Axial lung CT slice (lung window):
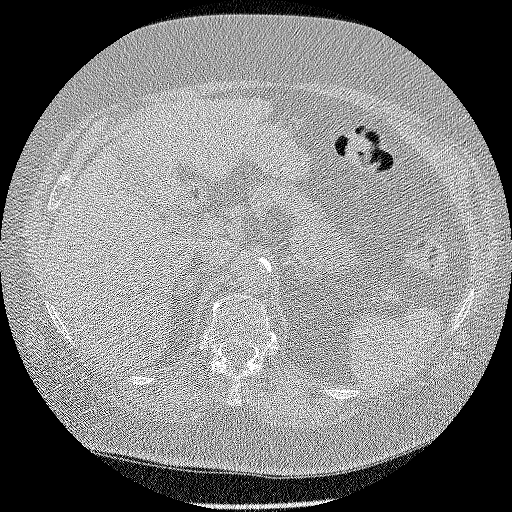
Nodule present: no